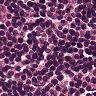
Metastatic tissue present: no